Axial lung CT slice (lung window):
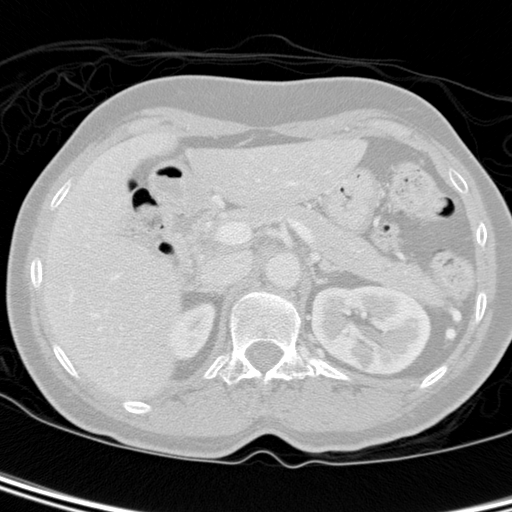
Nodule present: no